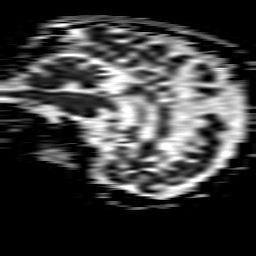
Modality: ADC
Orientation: sagittal
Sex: female
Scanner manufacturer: philips
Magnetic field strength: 1.5 T
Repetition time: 3.842 s
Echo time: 0.09719 s